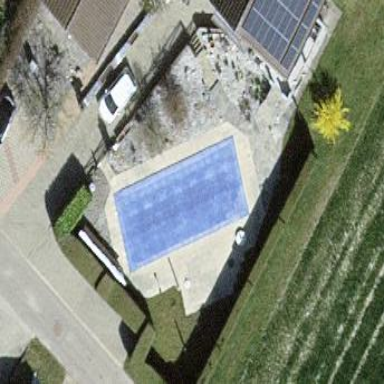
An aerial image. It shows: Swimming pool located in leisure land.